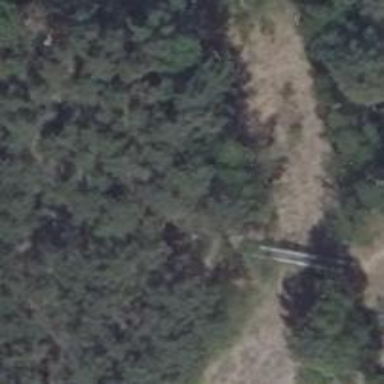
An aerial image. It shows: Path on metal bridge.